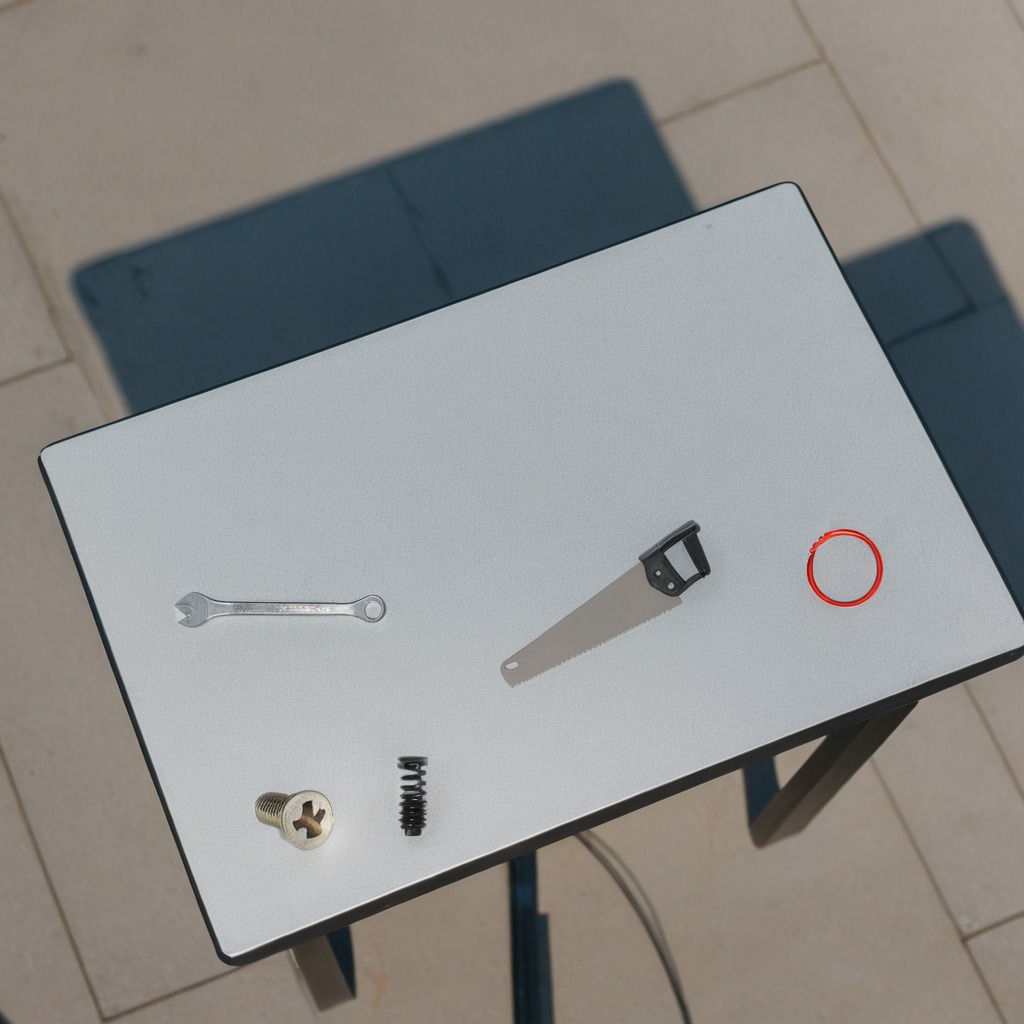
A rubber Oring, a metal machine screw, a coiled metal spring, a handheld metal saw, and a wrench are lying on the utility table.